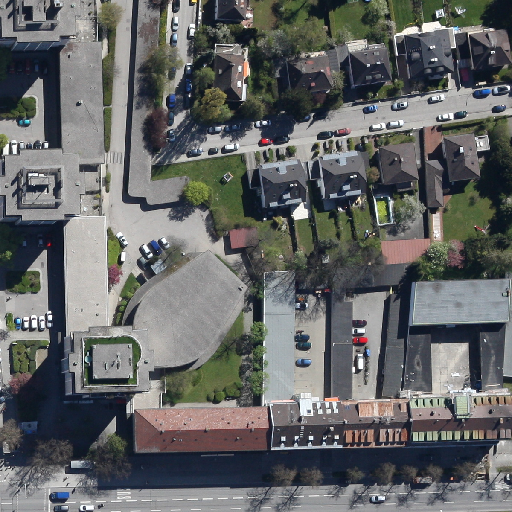
Referring expression: paved road